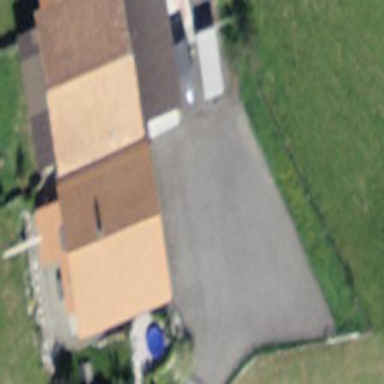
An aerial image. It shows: Farm building.